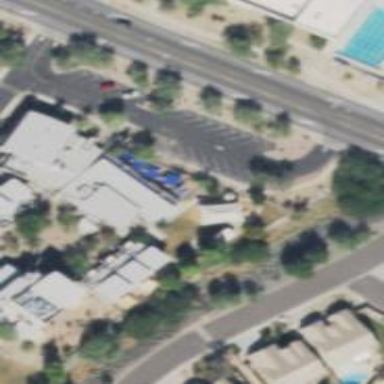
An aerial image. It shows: School building.